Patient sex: F
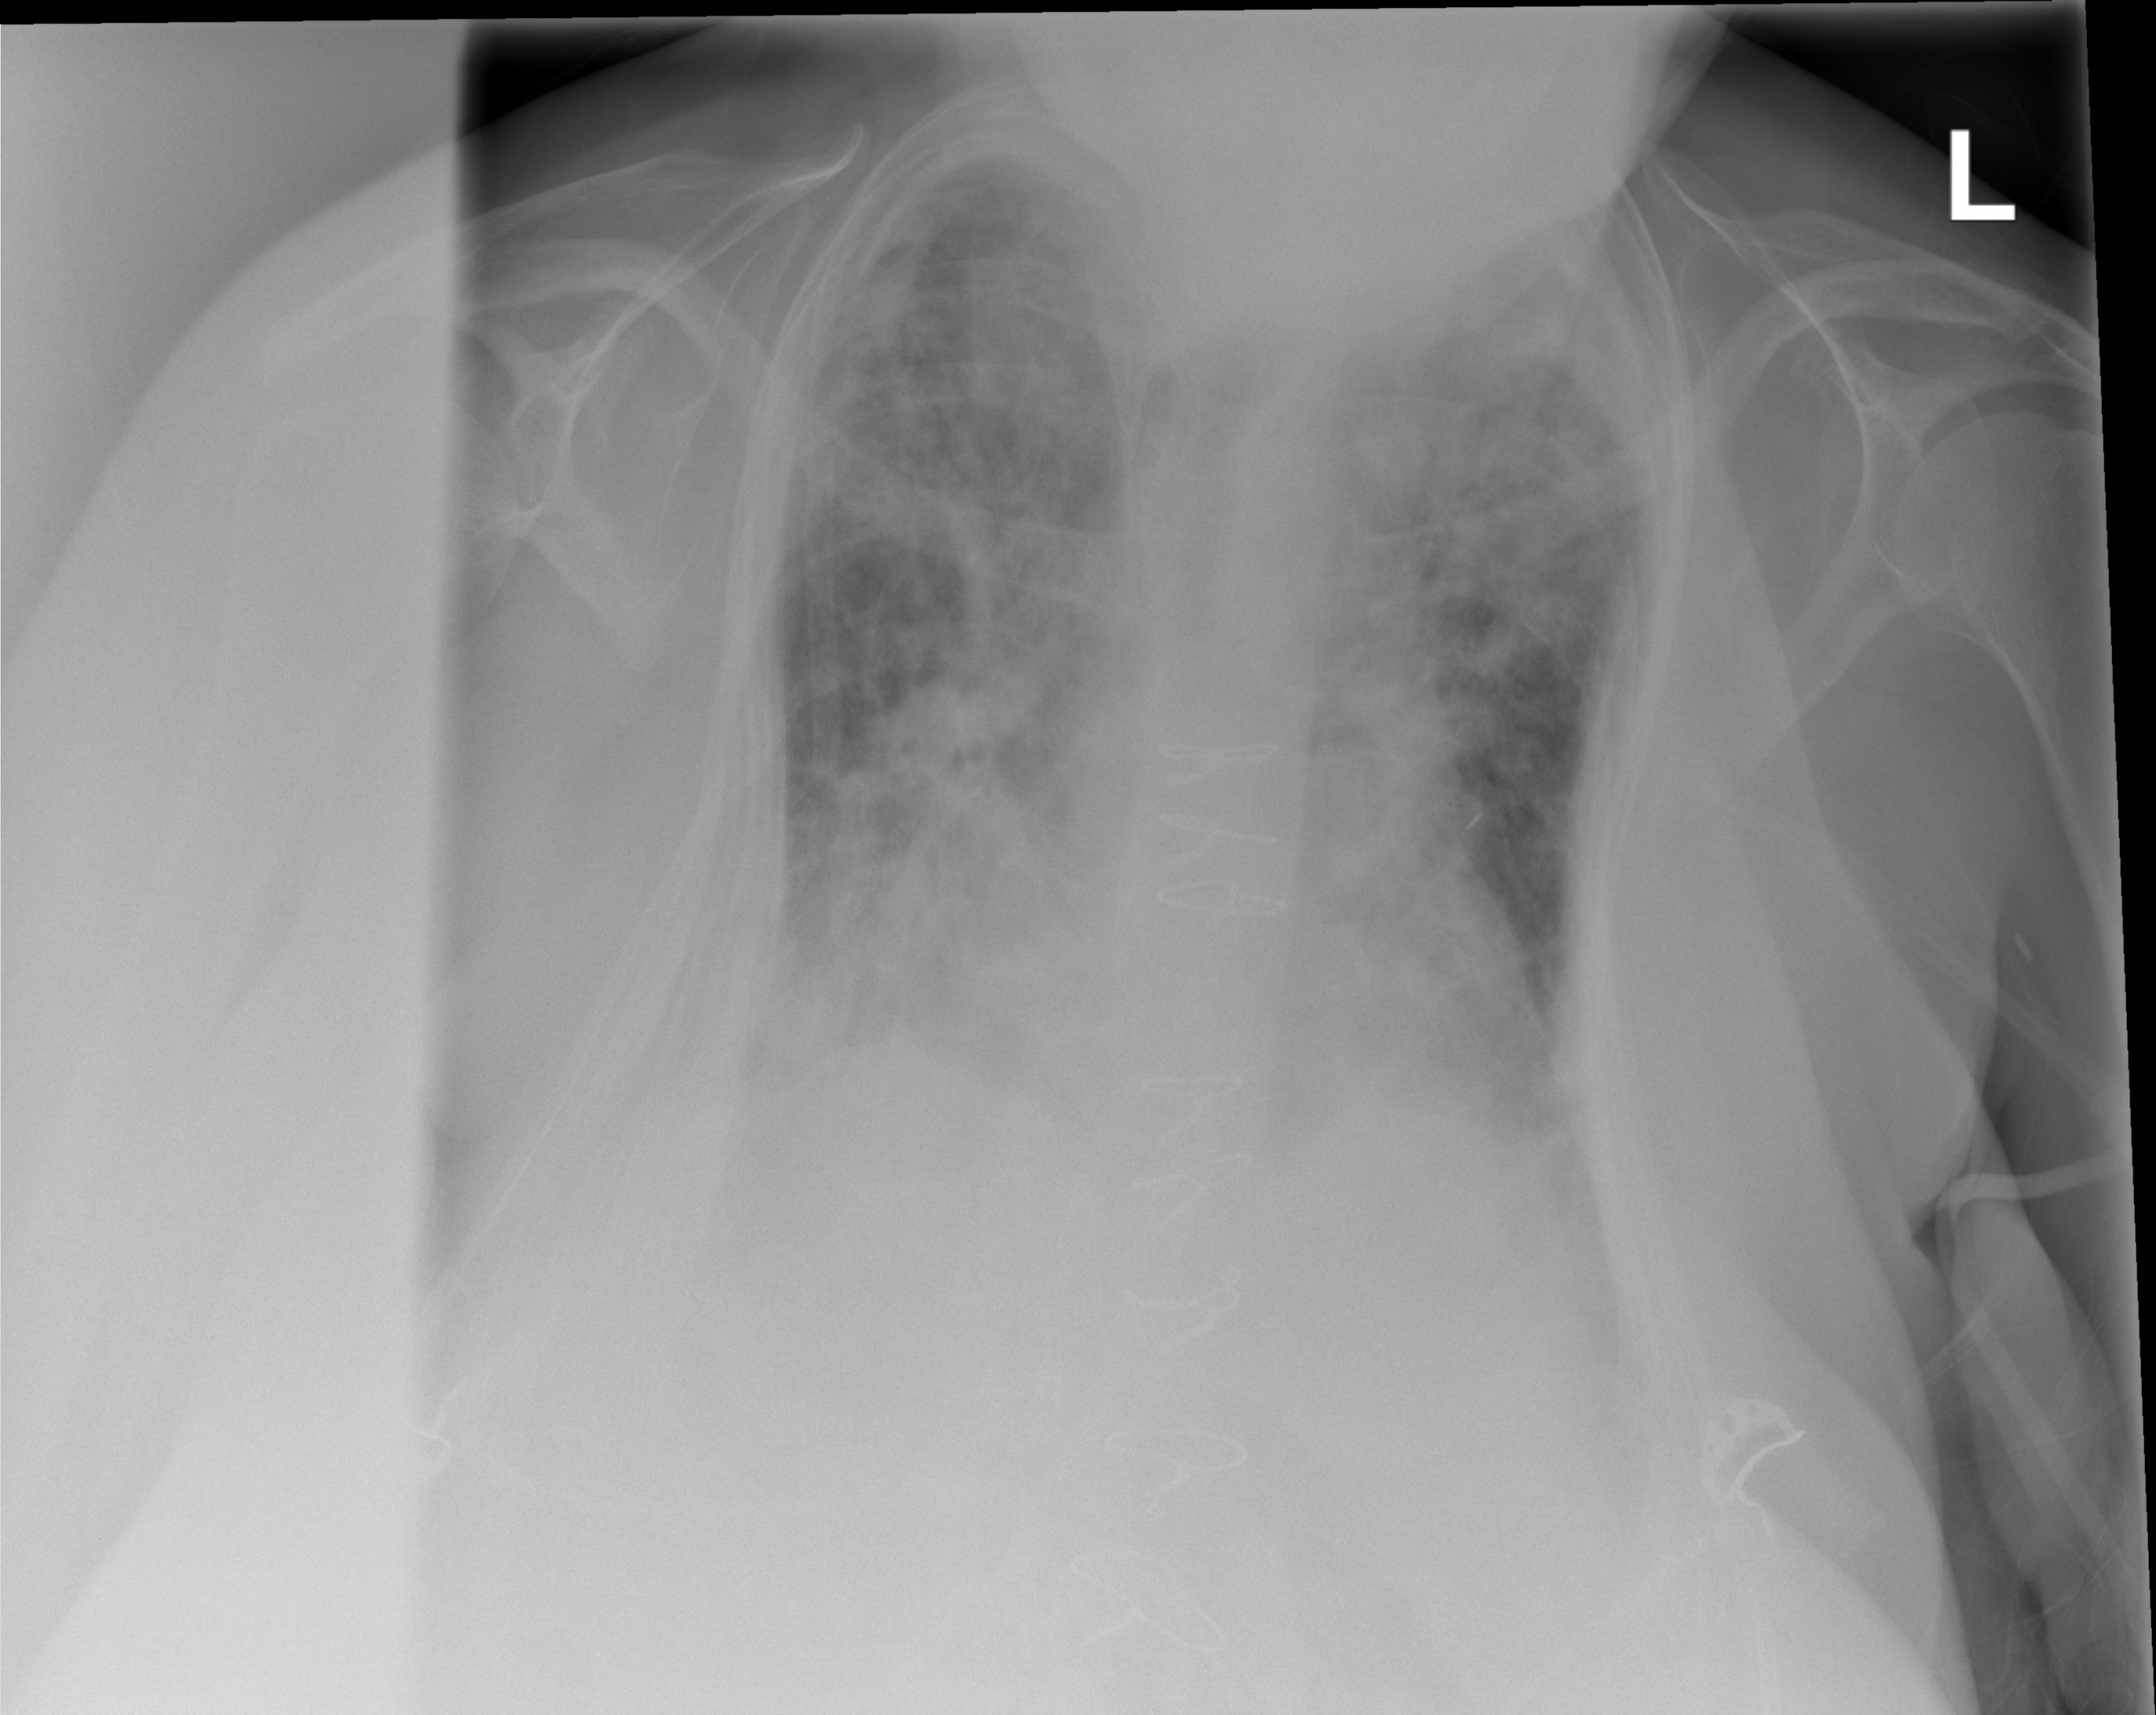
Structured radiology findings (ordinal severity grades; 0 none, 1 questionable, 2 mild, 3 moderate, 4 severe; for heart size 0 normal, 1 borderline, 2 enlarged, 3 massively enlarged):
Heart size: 2
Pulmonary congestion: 1
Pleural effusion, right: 2
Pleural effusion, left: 2
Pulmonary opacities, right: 4
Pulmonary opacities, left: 4
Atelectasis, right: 2
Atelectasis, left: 2